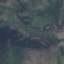
Land use / land cover: HerbaceousVegetation